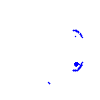
Particle: kaon